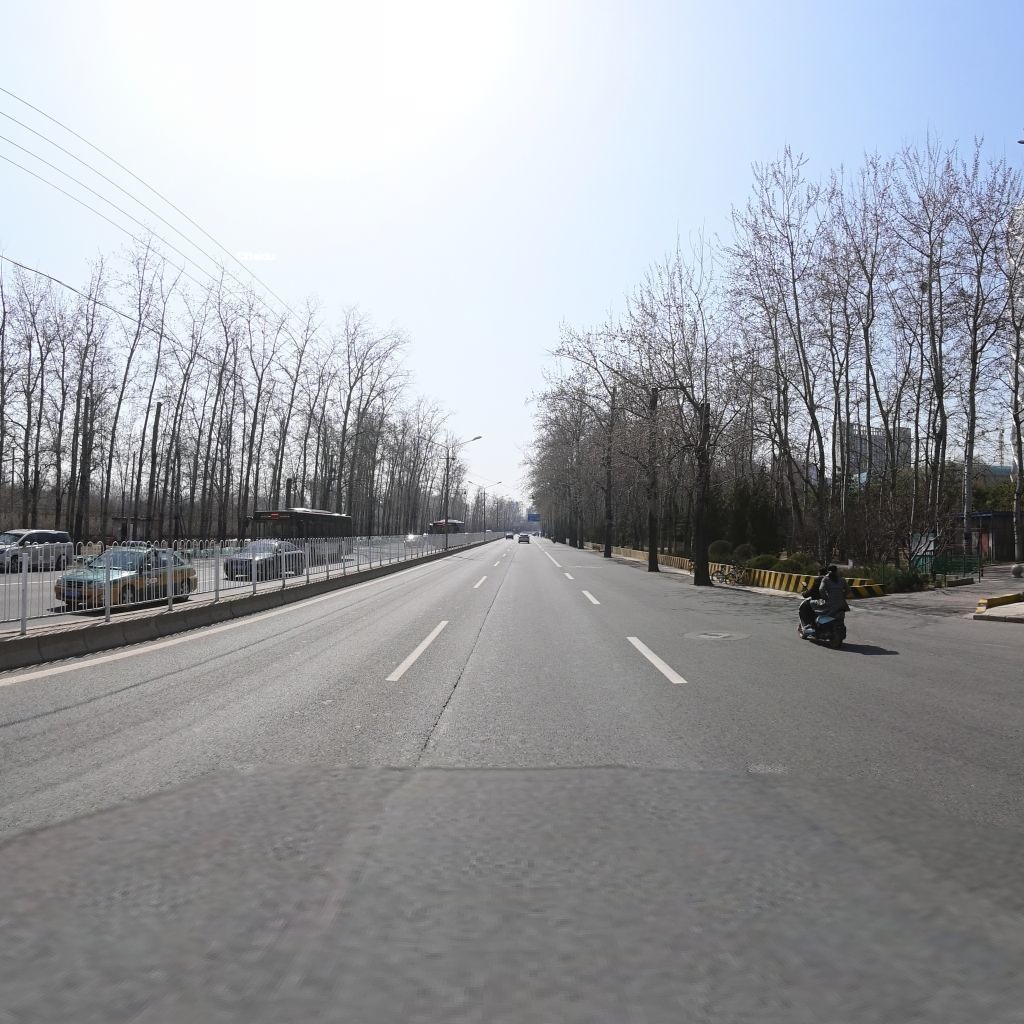
Region: Chaoyang
Road damage annotations: manhole cover, longitudinal crack, longitudinal crack